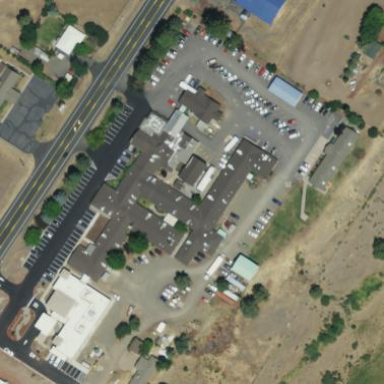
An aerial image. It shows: Healthcare facility identified as hospital.